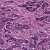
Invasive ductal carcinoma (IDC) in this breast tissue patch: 1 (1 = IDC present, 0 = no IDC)